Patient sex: M
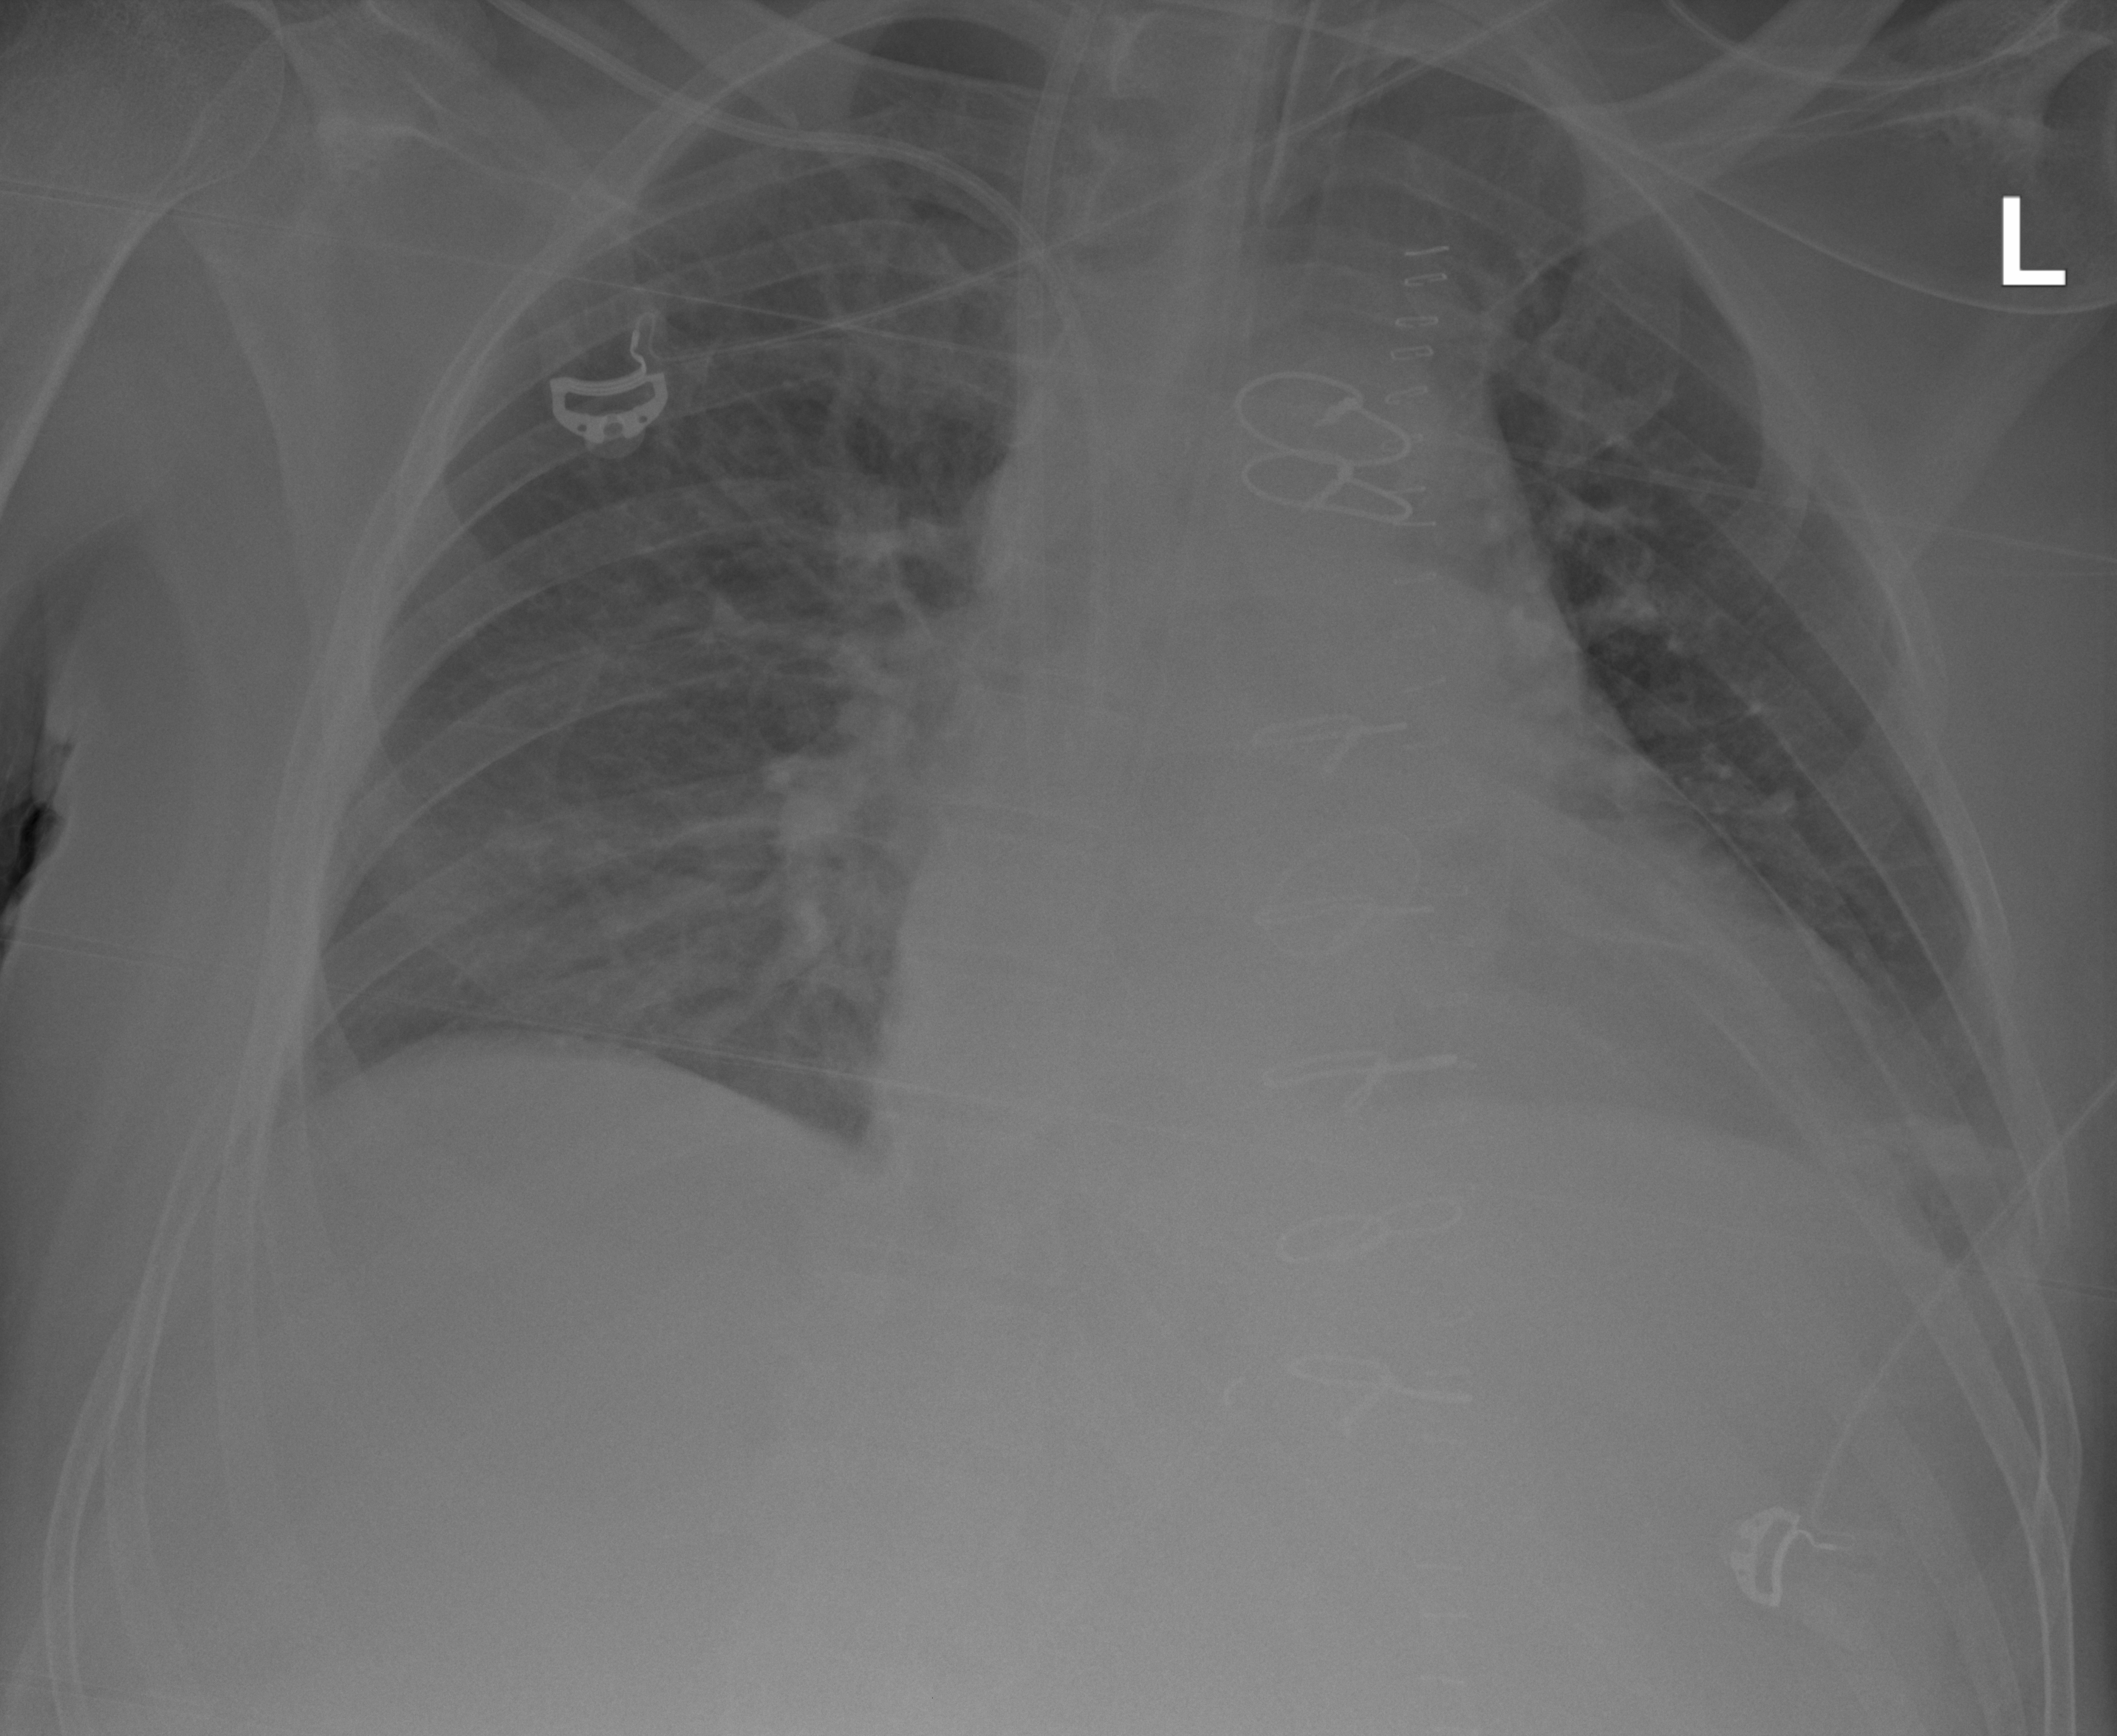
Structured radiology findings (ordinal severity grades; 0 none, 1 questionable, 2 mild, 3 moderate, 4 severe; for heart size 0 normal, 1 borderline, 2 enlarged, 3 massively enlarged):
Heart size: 2
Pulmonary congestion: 2
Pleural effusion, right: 0
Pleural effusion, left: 1
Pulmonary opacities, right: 1
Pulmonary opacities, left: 0
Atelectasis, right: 2
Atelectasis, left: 2